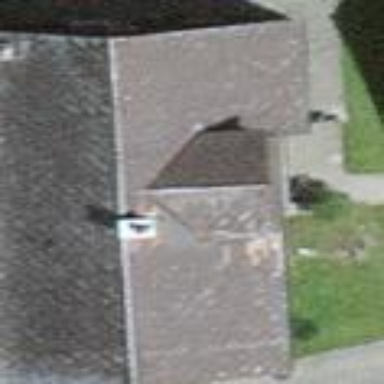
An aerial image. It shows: Detached building with gabled roof.